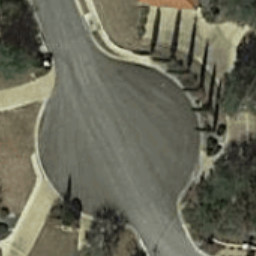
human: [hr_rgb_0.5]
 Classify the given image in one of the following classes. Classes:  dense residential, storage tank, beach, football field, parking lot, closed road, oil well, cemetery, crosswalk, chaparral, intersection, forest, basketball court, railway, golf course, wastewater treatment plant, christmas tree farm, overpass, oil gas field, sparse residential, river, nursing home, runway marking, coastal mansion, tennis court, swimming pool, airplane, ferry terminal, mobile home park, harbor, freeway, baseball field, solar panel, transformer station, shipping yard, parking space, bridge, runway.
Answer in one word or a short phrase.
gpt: closed road